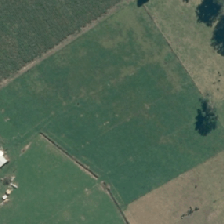
Land cover: high_producing_grassland